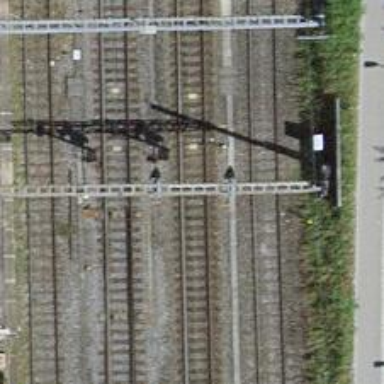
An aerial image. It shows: Railway signal.